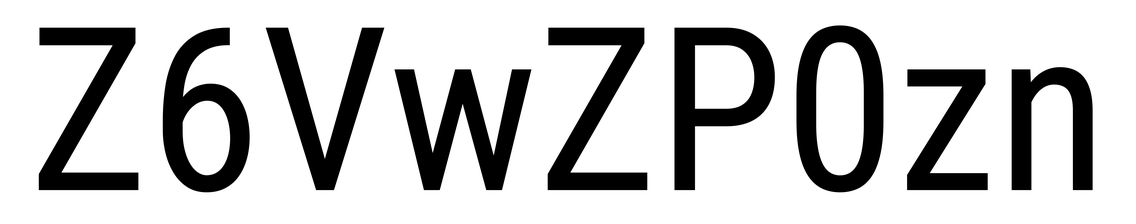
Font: Roboto_Condensed_Regular